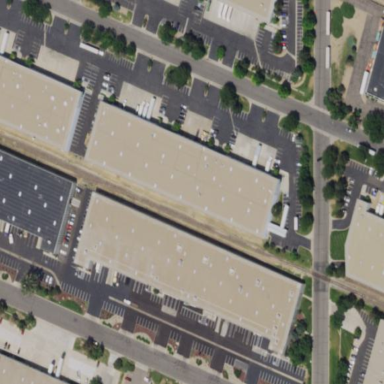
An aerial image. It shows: Retail building.